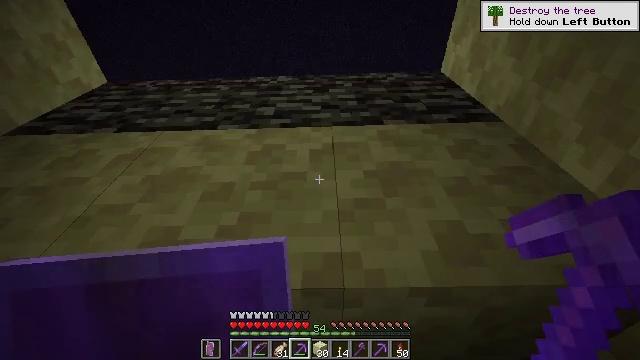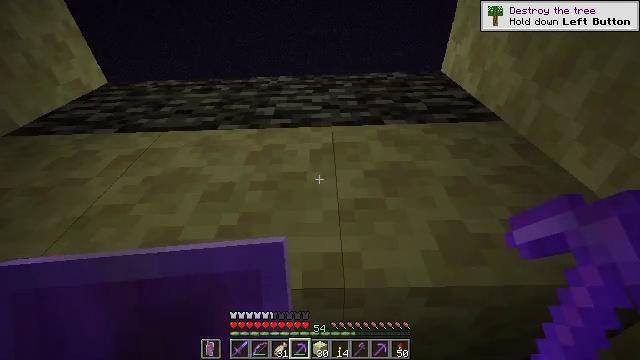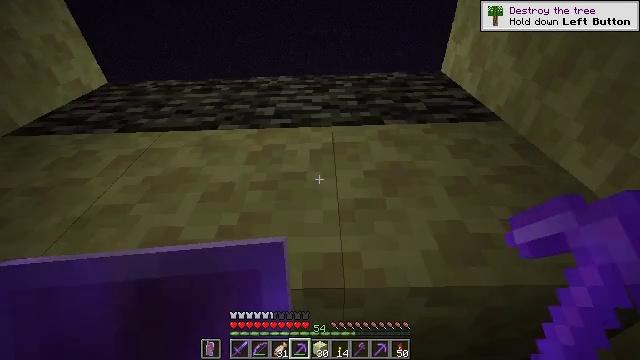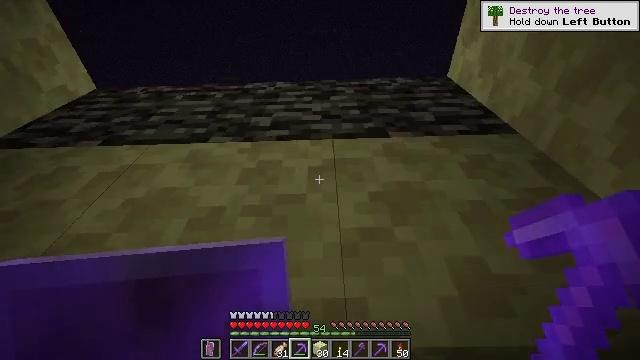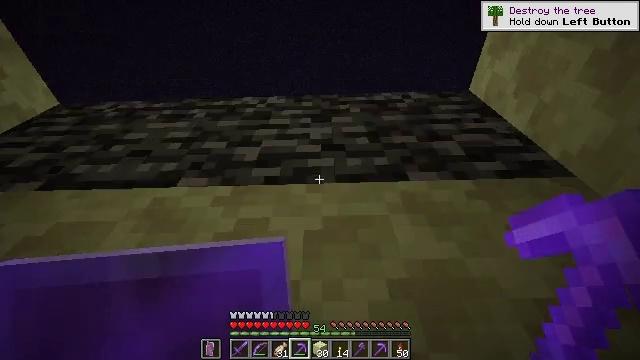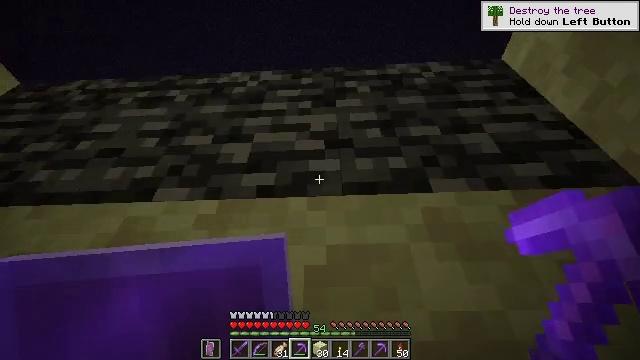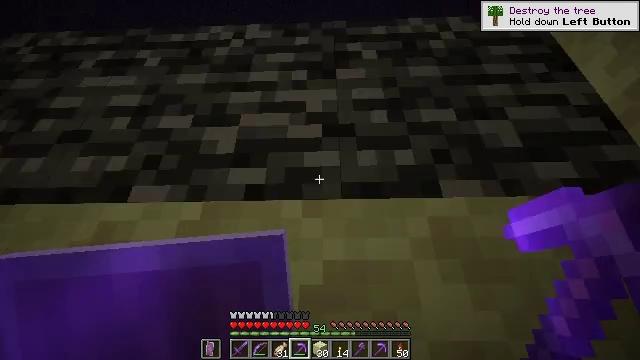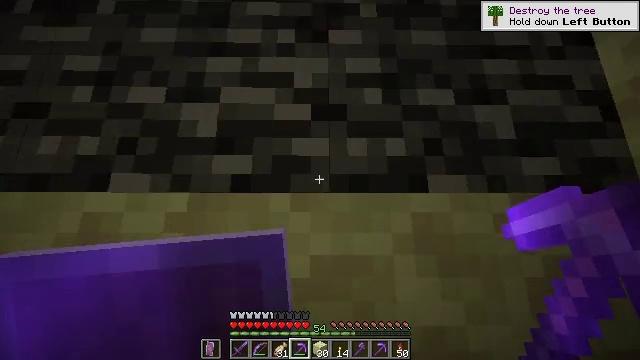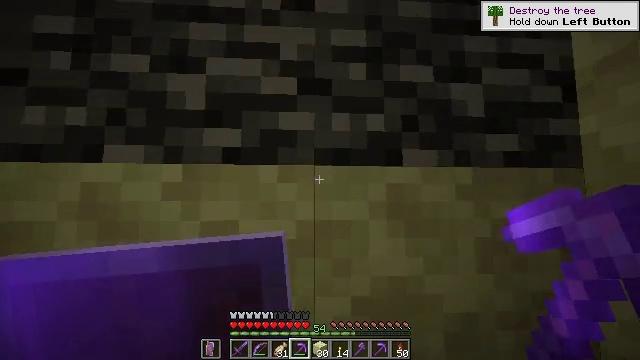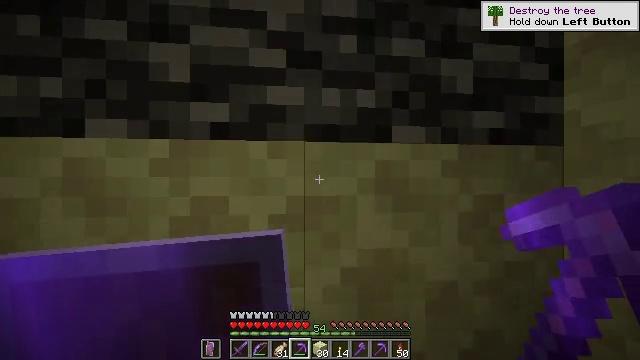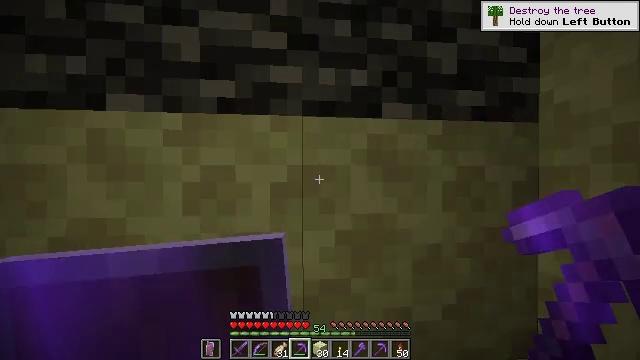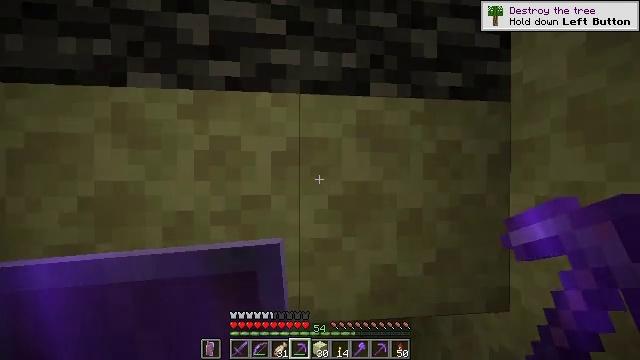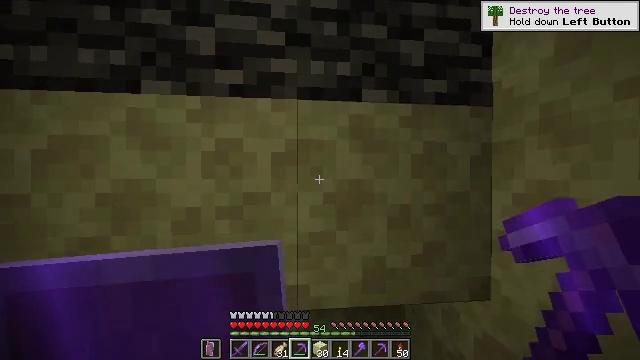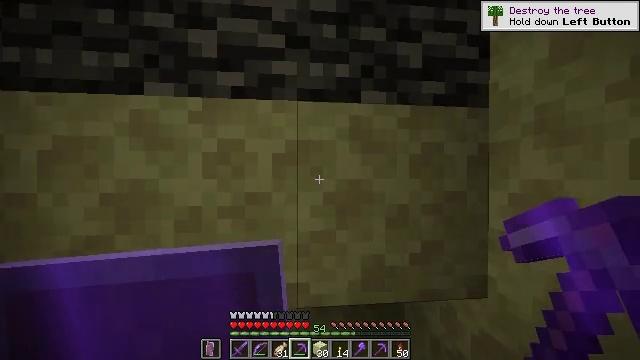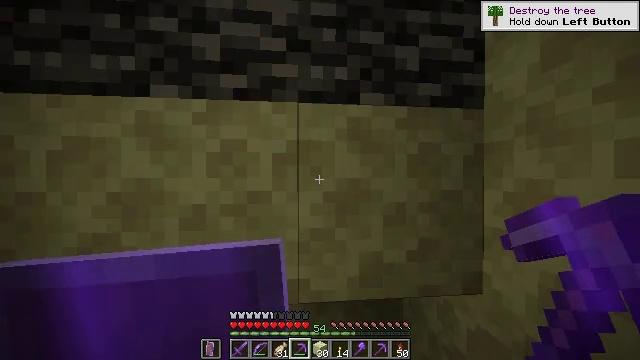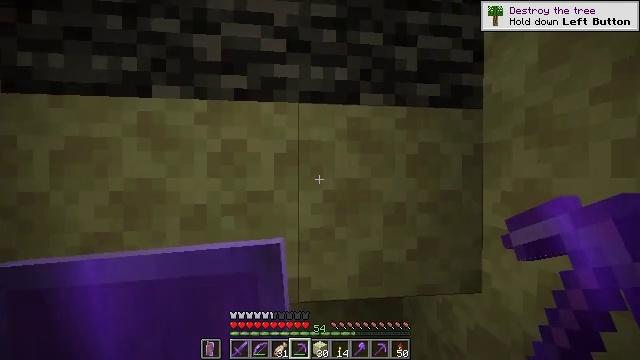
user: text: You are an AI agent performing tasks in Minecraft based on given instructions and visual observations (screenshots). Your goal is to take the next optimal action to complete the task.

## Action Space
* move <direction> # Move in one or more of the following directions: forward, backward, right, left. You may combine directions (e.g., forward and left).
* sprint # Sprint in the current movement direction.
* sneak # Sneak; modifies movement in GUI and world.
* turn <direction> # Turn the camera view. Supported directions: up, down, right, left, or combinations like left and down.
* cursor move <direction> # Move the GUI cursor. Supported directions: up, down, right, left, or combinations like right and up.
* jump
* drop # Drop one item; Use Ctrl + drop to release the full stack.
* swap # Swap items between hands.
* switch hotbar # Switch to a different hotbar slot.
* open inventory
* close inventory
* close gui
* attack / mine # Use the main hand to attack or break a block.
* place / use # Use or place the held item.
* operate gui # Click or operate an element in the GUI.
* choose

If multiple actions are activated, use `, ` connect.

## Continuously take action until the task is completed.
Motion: motion action
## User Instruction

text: Break some end stone blocks.
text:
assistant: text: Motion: no_op
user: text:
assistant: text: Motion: no_op
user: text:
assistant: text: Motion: move back, jump
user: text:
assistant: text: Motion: move back, jump
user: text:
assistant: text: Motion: move back, turn left and down, jump
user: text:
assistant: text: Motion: move back, turn down, jump
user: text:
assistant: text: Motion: move back, turn right and down, jump
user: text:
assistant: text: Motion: move back, turn right and down, jump
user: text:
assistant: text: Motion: move back, turn right and down
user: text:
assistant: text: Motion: move back
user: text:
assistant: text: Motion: no_op
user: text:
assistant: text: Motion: no_op
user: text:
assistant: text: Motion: no_op
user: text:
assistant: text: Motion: no_op
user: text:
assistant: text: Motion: no_op
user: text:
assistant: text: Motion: no_op
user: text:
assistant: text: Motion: turn right and down
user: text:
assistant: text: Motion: turn right and down
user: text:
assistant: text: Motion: turn right and down
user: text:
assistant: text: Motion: no_op
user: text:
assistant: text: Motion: attack / mine
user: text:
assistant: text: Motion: attack / mine
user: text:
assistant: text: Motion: attack / mine
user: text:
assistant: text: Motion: attack / mine
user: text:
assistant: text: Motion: attack / mine
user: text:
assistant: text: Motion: attack / mine
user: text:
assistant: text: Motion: attack / mine
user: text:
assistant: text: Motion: turn left, attack / mine
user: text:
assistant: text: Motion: turn left and up, attack / mine
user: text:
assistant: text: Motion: attack / mine